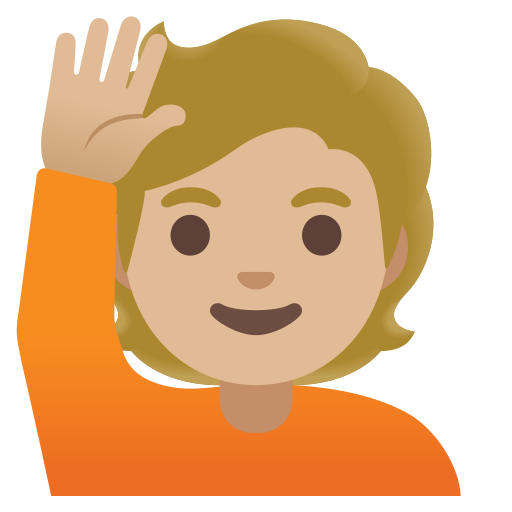
Emoji: 🙋🏼